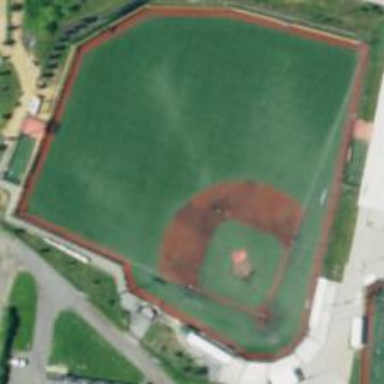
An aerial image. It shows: Baseball stadium for leisure land sports.